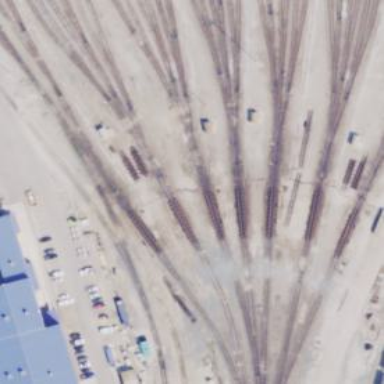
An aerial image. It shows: Railway yard used for servicing trains.